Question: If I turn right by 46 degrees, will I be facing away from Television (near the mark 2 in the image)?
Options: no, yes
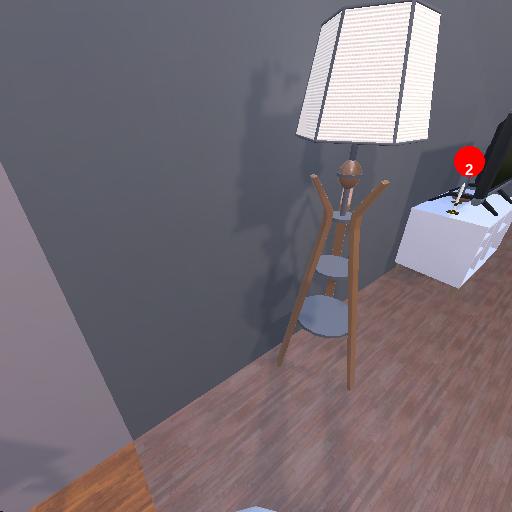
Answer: no